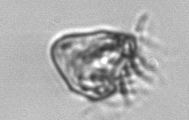
Label: Strombidium_morphotype1